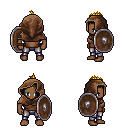
a pixel art fantasy rpg character, male body template, human, dark skin, brown sleeveless shirt, metal pants, blonde mohawk hairstyle, cloth hood, shield, four views (front, back, left, right), 2x2 character sprite sheet, small pixel art, hard edges, no anti-aliasing